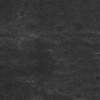
Label: not_dusty